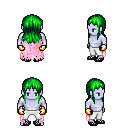
a pixel art fantasy rpg character, male body template, dark elf, purple skin, pink tattered cape, white pants, green unkempt hairstyle, gold gloves, ghillies, four views (front, back, left, right), 2x2 character sprite sheet, small pixel art, hard edges, no anti-aliasing